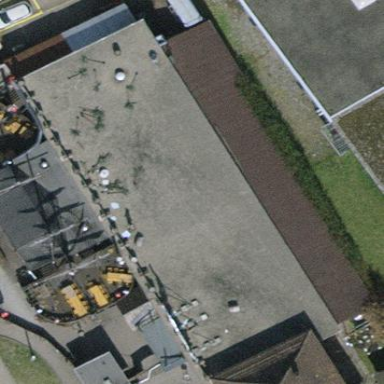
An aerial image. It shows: Restaurant building.